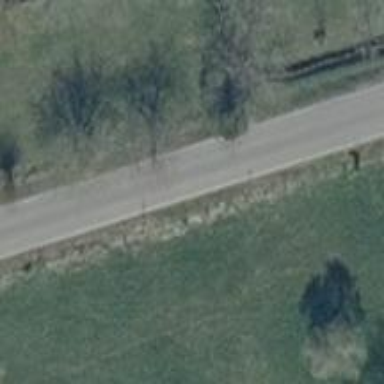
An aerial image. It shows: Unclassified road with asphalt surface.